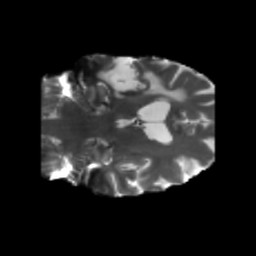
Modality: T2w
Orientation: coronal
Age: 56
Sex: male
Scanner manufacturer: siemens
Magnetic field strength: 3 T
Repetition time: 5.25 s
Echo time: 0.08 s